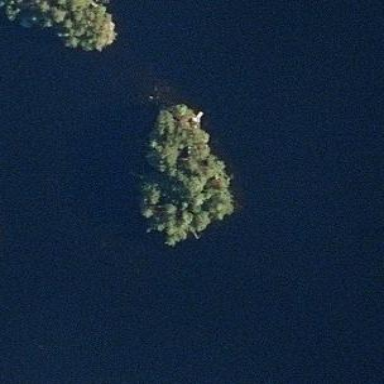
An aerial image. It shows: Island.